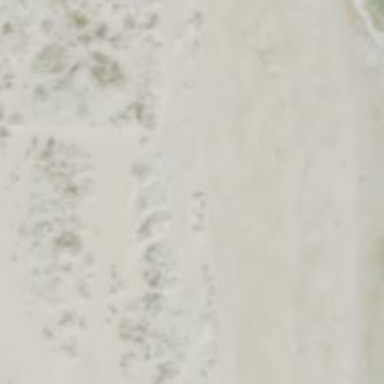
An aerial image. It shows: Sandy beach.